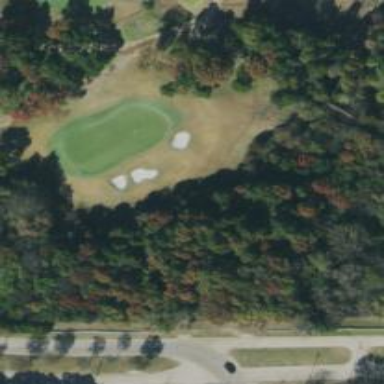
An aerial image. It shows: View of golf hole.